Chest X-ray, AP view. Patient: 58 years old, sex M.
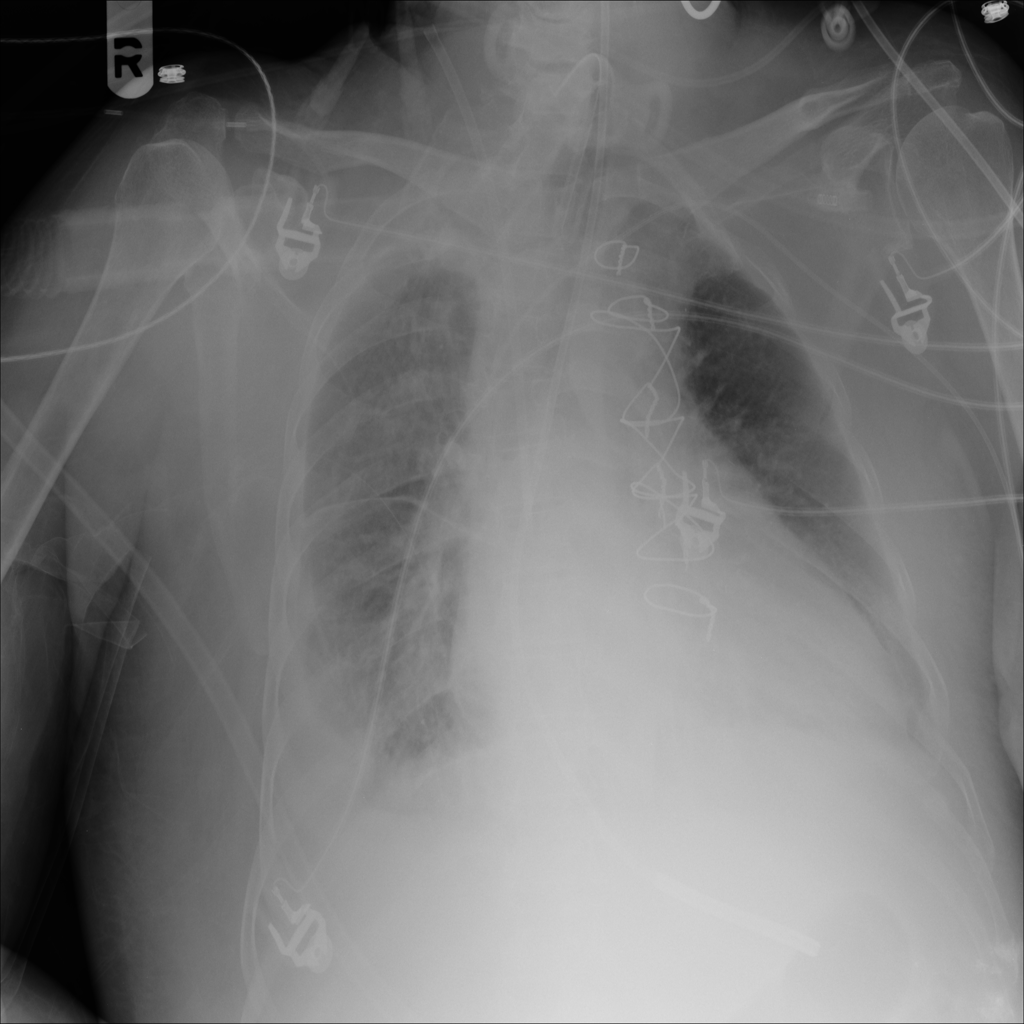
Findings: No Finding